Field crop: maize
Growth stage: 2
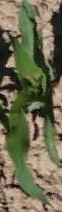
Species: maize